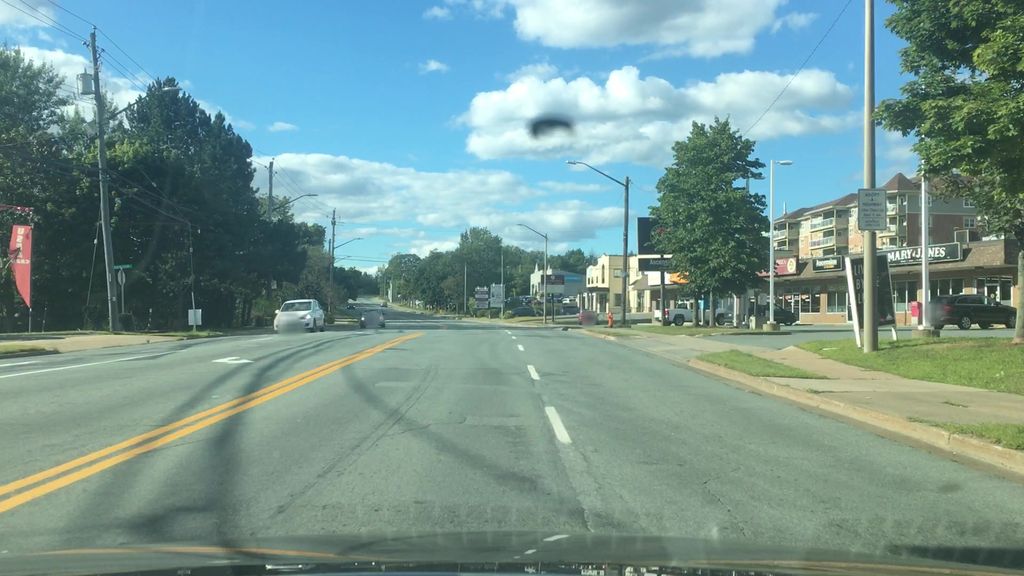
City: halifax